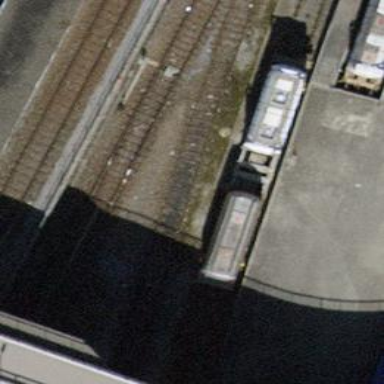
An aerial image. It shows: Railway yard with one track in service.